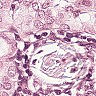
Metastatic tissue present: yes